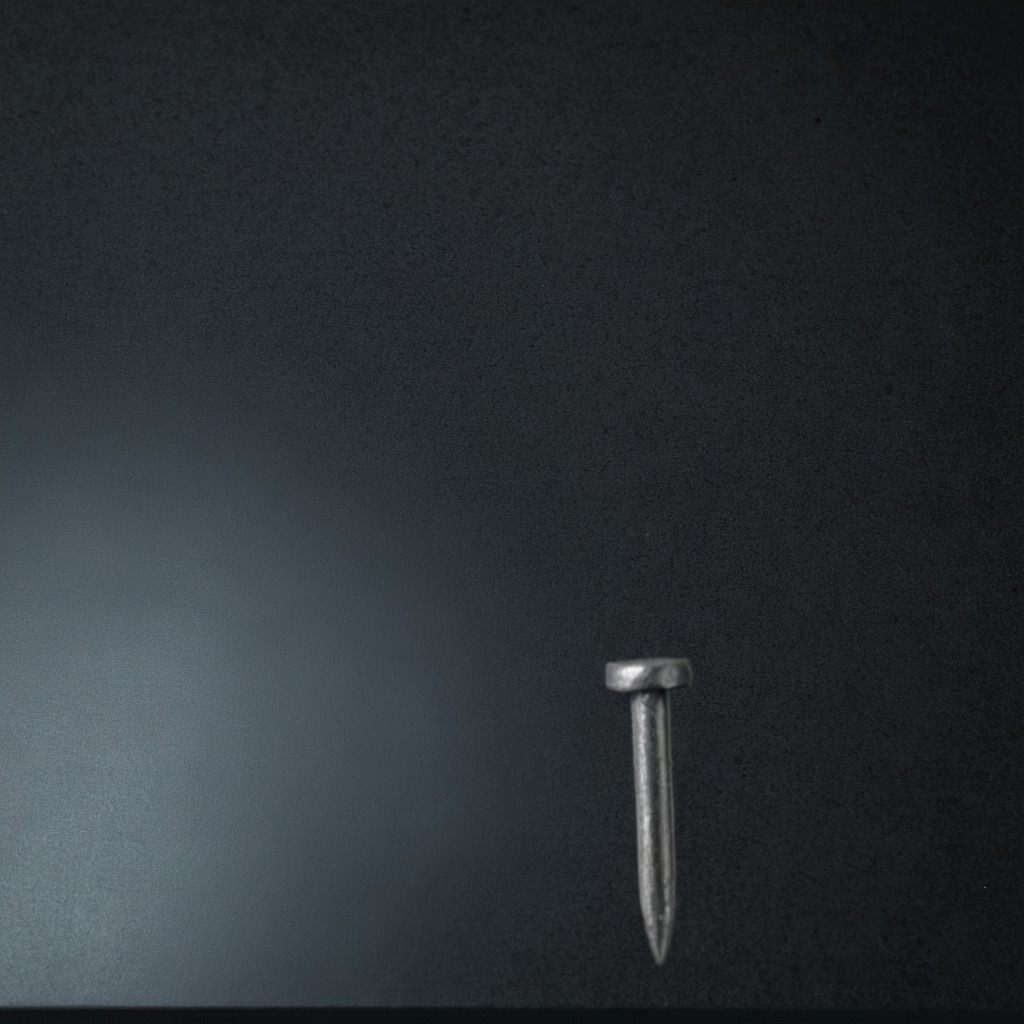
An iron nail lies on a clean granite table inside a workshop at night.